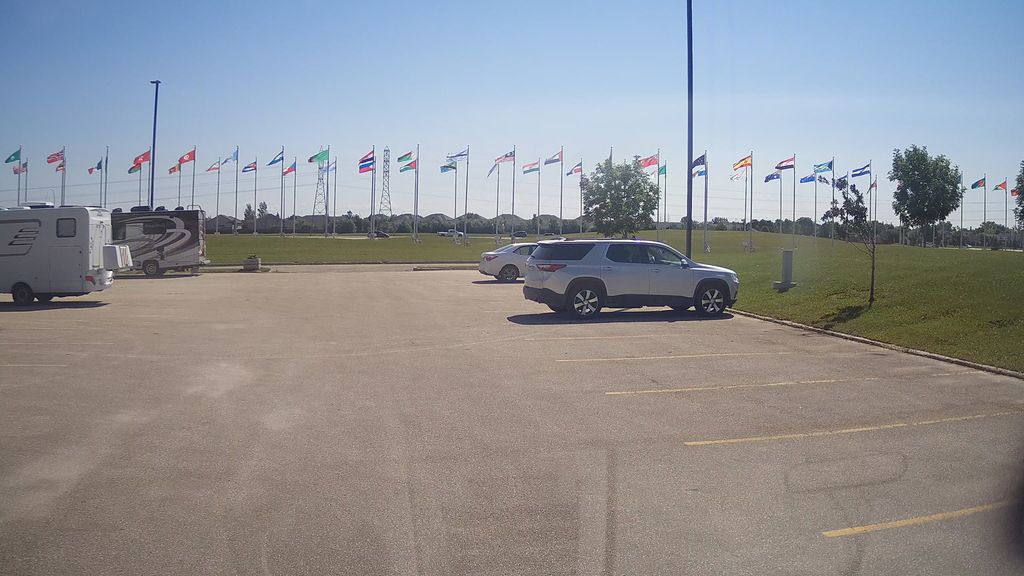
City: winnipeg